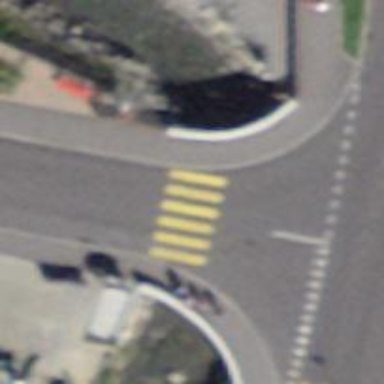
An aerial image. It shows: Zebra crossing on the road.